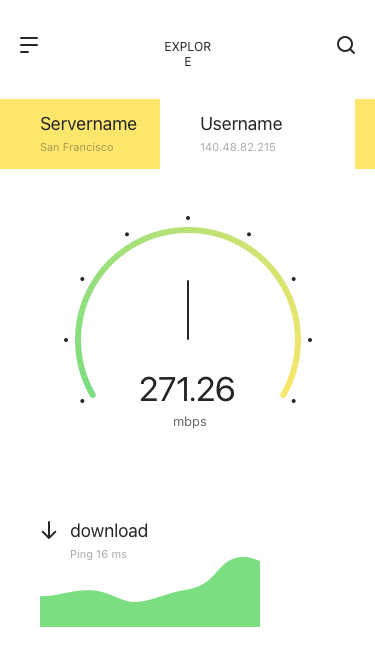
Text in this UI design:
271.26
mbps
San Francisco
140.48.82.215
Servername
Username
download
Ping 16 ms